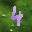
Label: 4